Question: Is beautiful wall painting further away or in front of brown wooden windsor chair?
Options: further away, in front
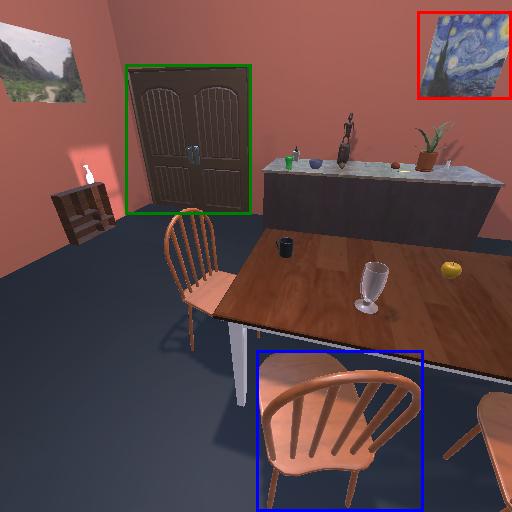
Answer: further away